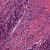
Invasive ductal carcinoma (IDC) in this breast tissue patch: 1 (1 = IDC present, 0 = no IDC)